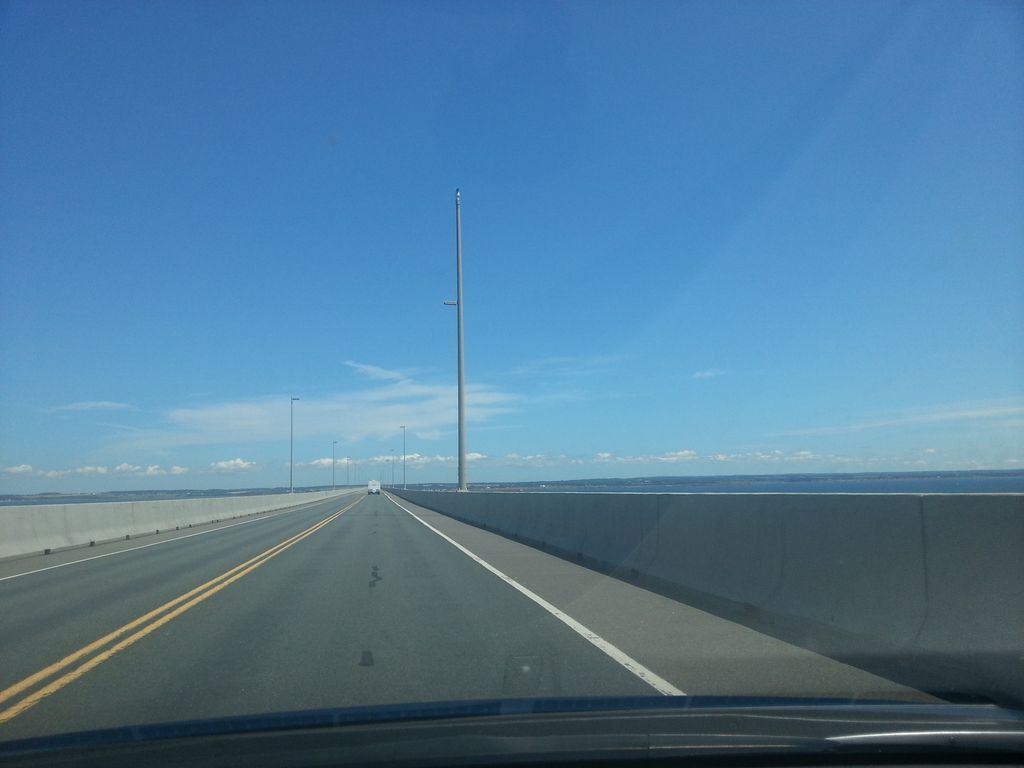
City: charlottetown